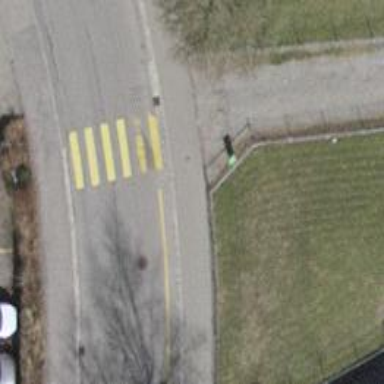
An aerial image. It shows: Zebra crossing on the road.